Question: Trying to access a network share on another computer from the IIS server.
Code works fine on my development machine
'return File(path, "application/msexcel",trimmedPath);'
But when I try on the server I get this
'Could not find a part of the path 'r:
esults92629262-BA-T19262-BA-T1-19262-BA-T1-2_12_11_2014_32C_CST_8870.xlsx'.'
If I copy that path into explorer it opens on the server.
I'm using Windows integrated security
In IIS I have set Physical path credentials to my userID
Tried Proc Monitor

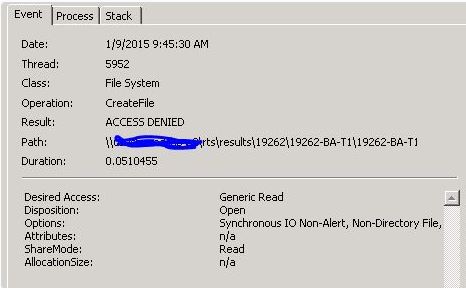
Answer: That is because in IIS the process in running under the application pool user credentials. By default that user has very limited permissions. What you can do is try switching it to the NETWORK SERVICE user.